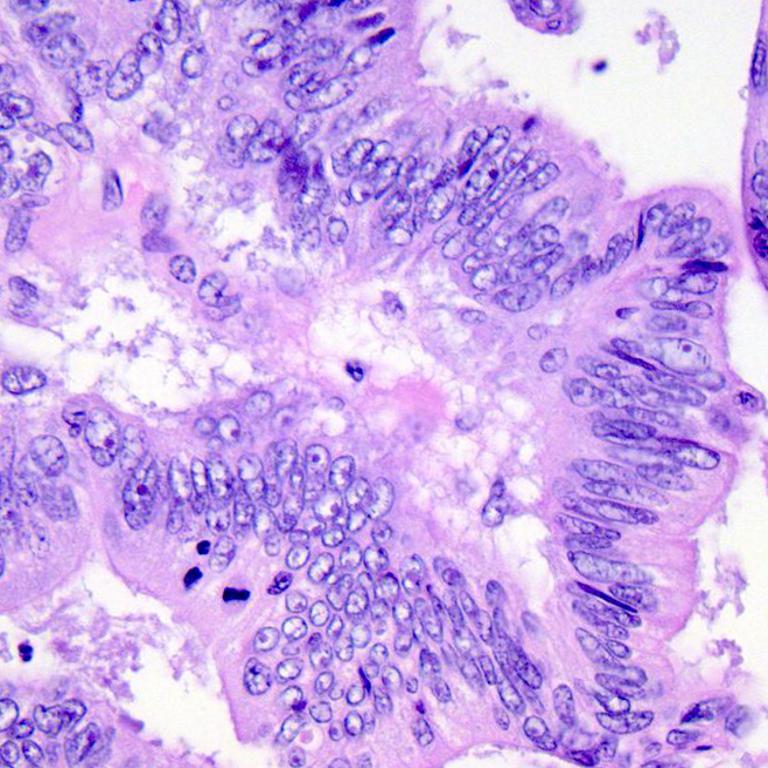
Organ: colon
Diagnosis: adenocarcinomas